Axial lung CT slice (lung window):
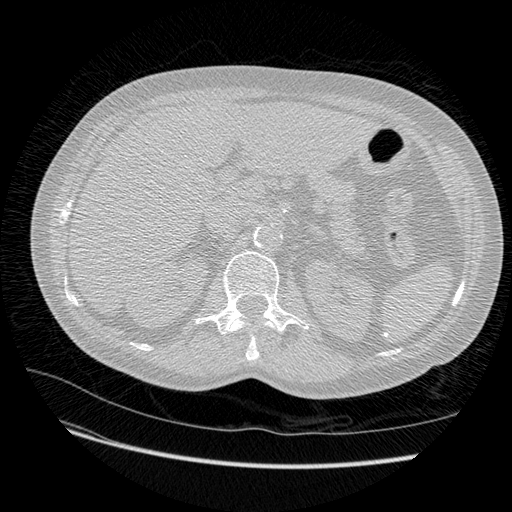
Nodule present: no